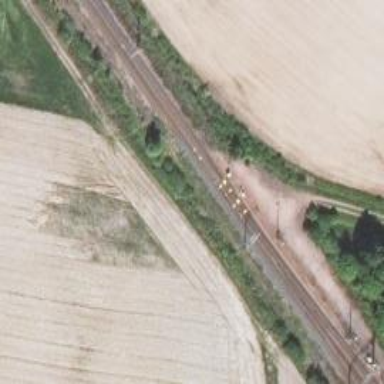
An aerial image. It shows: Continuous rail railway with electrified contact line.